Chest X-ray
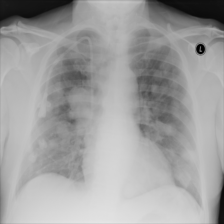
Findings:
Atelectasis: negative
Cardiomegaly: negative
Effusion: negative
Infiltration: positive
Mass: positive
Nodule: positive
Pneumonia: negative
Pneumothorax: negative
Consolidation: negative
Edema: negative
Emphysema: negative
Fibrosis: negative
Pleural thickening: negative
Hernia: negative